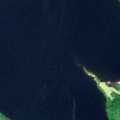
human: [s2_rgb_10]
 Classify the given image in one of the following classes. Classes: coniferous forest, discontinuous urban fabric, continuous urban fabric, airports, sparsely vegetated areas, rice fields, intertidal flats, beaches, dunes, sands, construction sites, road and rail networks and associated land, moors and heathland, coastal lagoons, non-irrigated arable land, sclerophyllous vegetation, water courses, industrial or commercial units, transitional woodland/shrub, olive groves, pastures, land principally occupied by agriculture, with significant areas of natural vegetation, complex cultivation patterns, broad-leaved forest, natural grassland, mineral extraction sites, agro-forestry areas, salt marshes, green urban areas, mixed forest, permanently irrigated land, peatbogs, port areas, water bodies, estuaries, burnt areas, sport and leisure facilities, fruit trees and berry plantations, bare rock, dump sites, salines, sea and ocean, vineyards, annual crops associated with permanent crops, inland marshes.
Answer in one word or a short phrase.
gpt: coniferous forest, mixed forest, water bodies